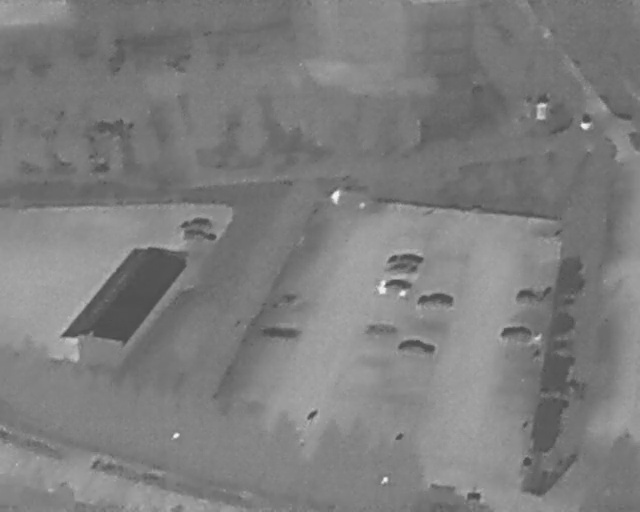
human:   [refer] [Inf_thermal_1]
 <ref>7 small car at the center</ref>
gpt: <box>[[29, 40, 31, 47, 2], [30, 42, 32, 49, 2], [62, 47, 64, 54, 2], [61, 49, 63, 55, 2], [60, 53, 62, 59, 2], [66, 55, 69, 62, 2], [63, 63, 66, 71, 7]]</box>